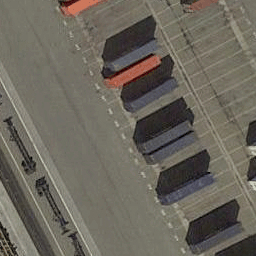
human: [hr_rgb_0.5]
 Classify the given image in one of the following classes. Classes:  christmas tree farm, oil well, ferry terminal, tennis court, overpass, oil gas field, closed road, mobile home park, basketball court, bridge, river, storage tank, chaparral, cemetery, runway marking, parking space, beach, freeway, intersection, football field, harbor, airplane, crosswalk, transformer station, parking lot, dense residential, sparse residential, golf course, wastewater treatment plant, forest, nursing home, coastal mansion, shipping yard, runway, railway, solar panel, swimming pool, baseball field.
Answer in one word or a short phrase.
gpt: shipping yard